Question: I'm new to android and I want to have a widget like below . I'm using api level 10.

I appreciate any help
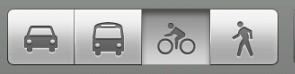
Answer: Just Go With TabActivity see the tutorial <URL>